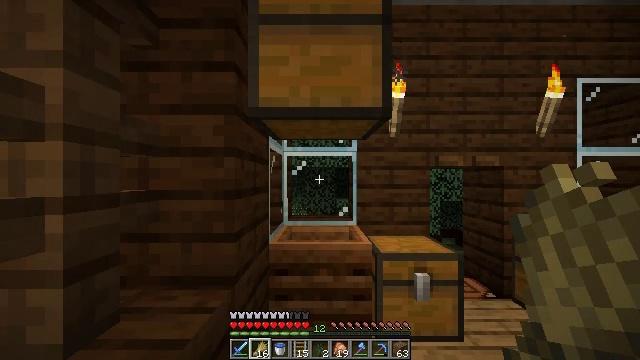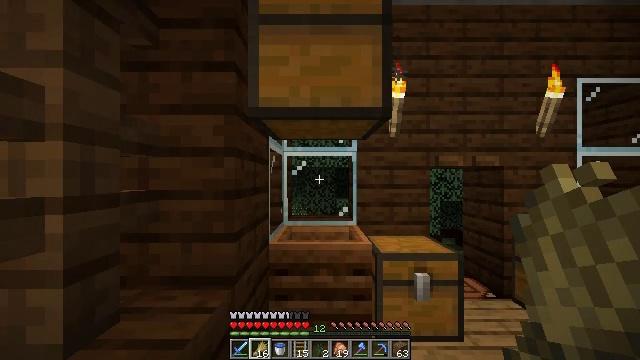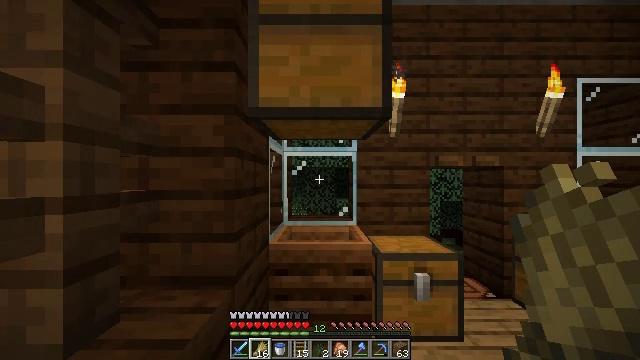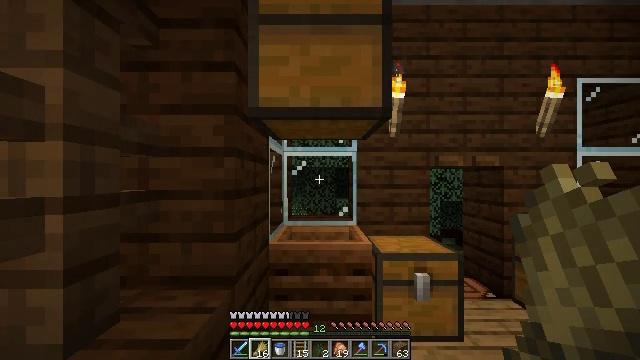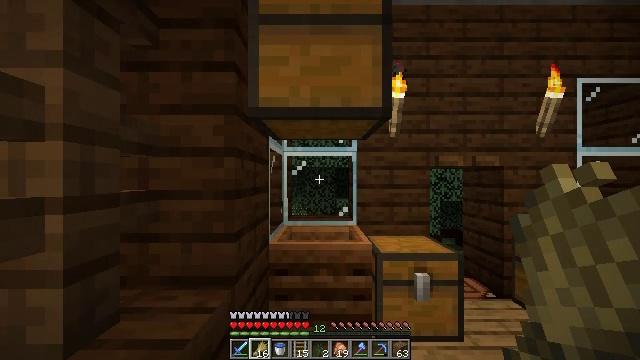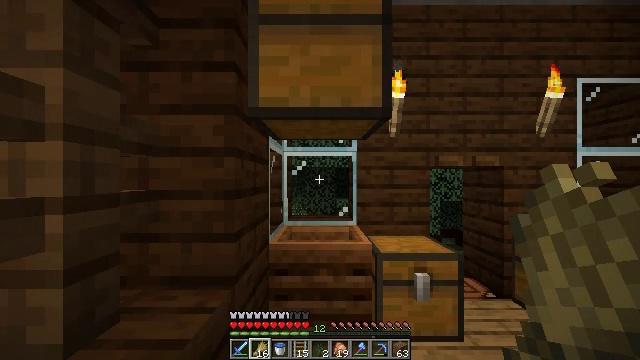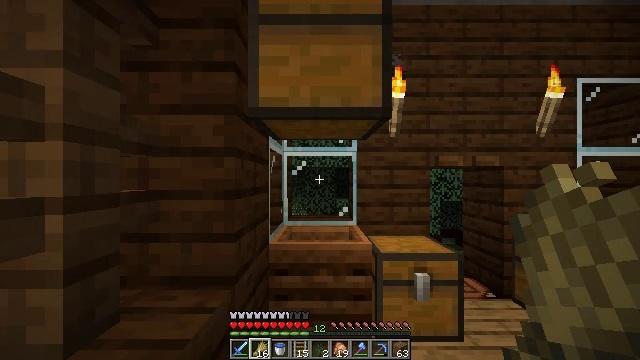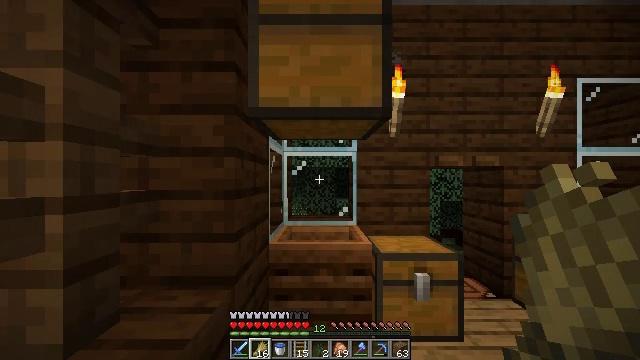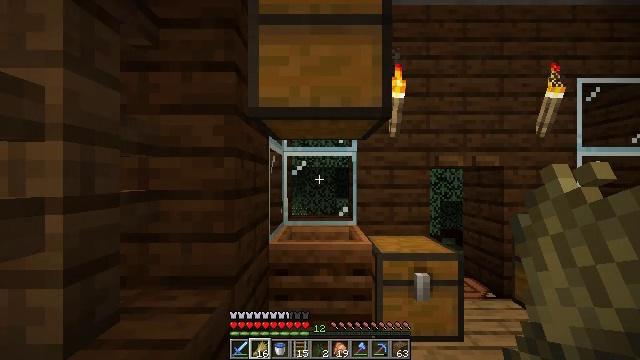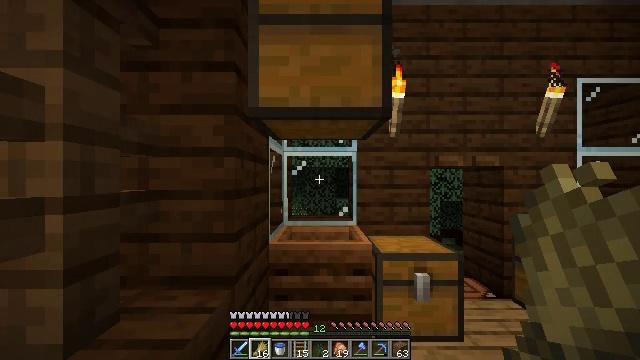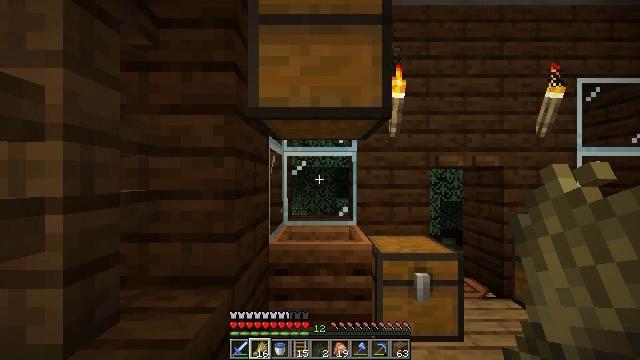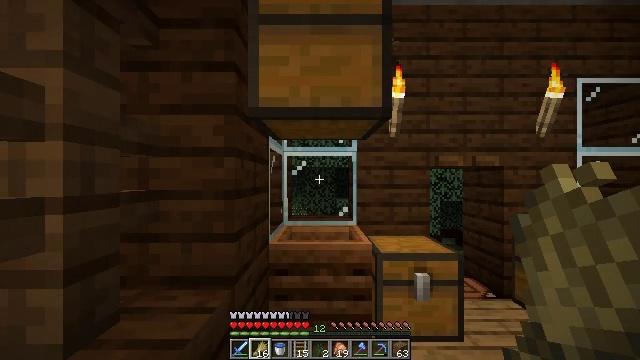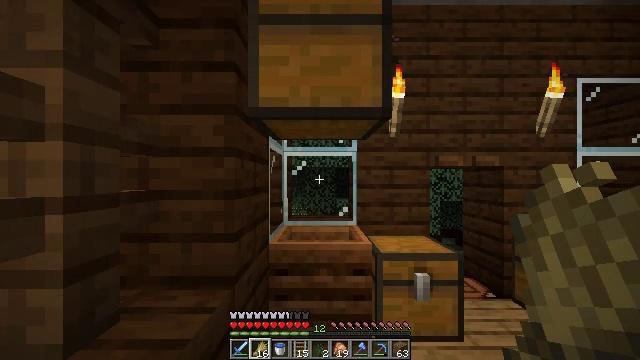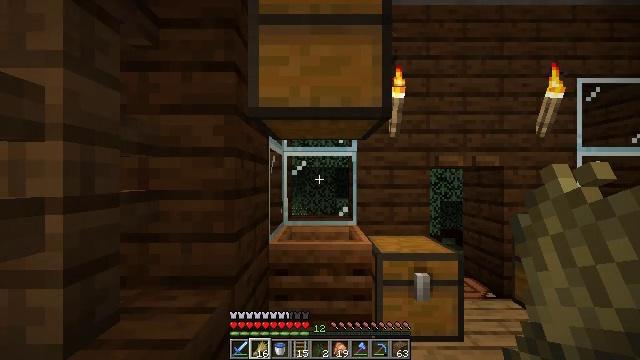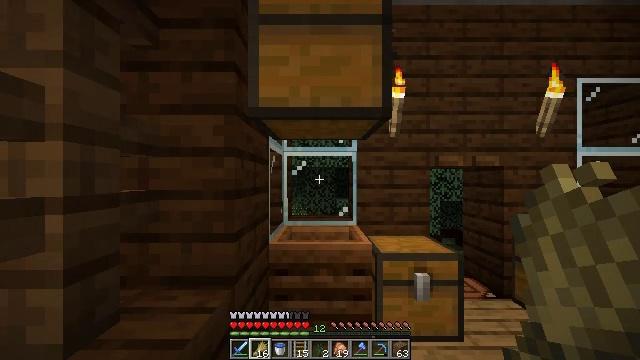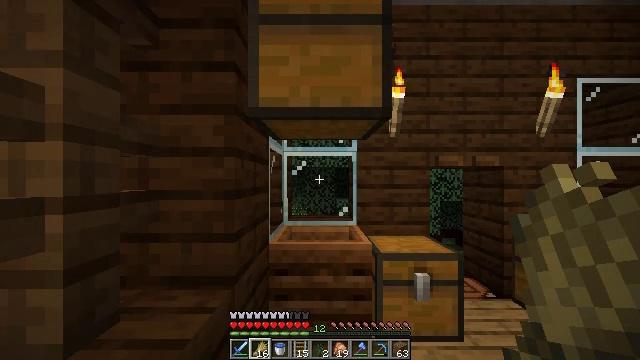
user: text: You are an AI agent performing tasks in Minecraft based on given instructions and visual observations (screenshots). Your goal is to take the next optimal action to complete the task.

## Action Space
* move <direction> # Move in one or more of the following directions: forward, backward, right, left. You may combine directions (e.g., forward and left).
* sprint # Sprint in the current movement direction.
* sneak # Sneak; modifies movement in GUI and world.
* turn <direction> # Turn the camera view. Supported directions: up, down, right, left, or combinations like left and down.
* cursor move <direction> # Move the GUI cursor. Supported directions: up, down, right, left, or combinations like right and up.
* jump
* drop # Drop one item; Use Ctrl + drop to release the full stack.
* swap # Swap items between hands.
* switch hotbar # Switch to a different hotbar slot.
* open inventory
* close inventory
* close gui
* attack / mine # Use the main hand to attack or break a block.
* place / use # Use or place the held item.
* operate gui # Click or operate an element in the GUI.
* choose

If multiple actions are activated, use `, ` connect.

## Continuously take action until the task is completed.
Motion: motion action
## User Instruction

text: Construct a piston using the necessary materials.
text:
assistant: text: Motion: no_op
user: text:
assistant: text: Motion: no_op
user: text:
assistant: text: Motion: no_op
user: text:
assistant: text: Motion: no_op
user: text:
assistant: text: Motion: no_op
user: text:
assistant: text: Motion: no_op
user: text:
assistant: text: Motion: no_op
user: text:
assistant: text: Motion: no_op
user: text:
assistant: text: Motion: no_op
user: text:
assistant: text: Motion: no_op
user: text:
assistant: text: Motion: no_op
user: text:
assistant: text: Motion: no_op
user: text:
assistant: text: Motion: no_op
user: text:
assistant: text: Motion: no_op
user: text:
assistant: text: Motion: no_op
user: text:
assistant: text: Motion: no_op
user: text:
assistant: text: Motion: no_op
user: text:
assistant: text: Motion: no_op
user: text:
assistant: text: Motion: no_op
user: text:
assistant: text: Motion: no_op
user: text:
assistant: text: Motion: no_op
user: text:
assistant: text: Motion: no_op
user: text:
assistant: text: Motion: no_op
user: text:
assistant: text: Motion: no_op
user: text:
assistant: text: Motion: no_op
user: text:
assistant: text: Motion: no_op
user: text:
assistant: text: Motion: no_op
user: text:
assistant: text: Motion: no_op
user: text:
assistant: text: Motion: no_op
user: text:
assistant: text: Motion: no_op